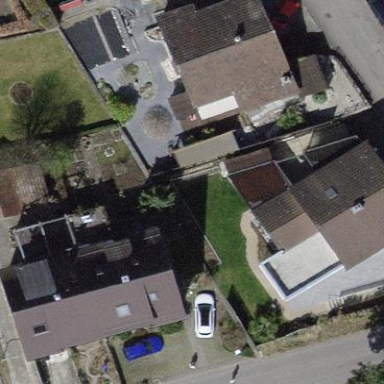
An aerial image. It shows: Detached building.